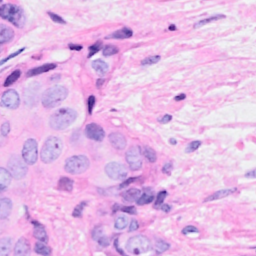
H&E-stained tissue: Breast